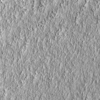
Label: not_dusty